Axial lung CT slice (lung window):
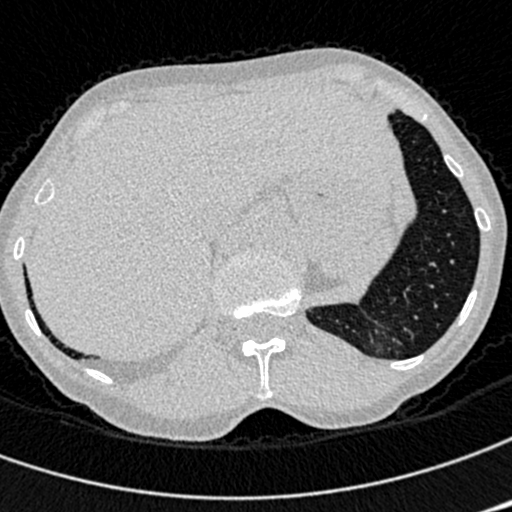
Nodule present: no